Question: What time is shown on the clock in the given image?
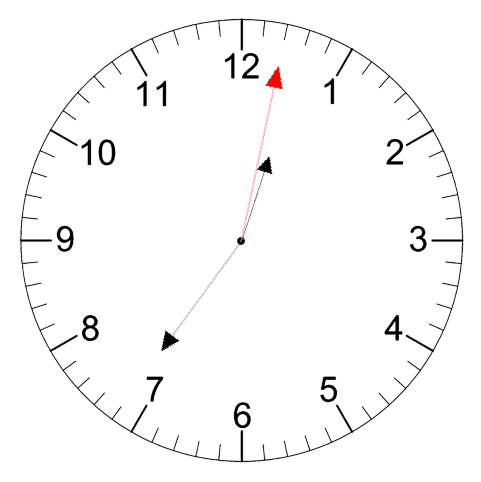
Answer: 12:36:02